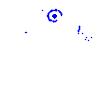
Particle: electron